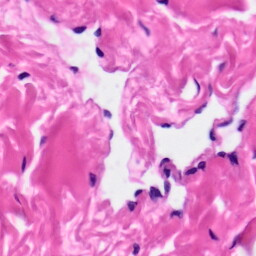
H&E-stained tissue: Skin